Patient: sex F, age 62
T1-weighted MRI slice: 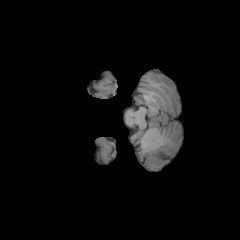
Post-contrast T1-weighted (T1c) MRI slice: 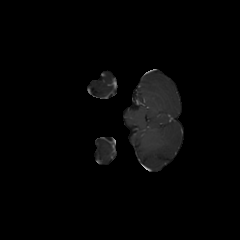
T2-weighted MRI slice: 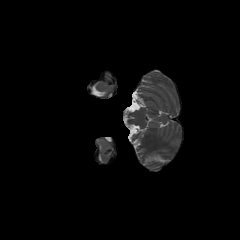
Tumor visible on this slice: no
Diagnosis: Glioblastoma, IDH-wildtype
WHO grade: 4